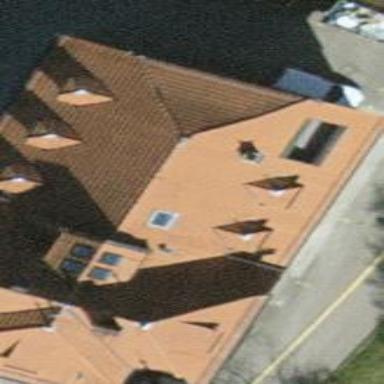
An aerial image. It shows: Commercial building.